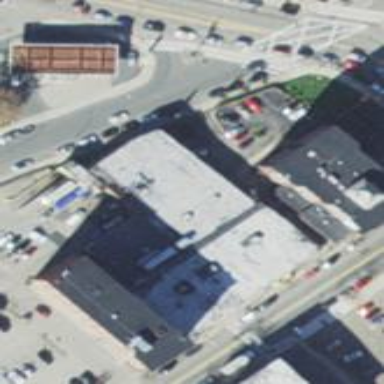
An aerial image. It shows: Grocery shop located in building.